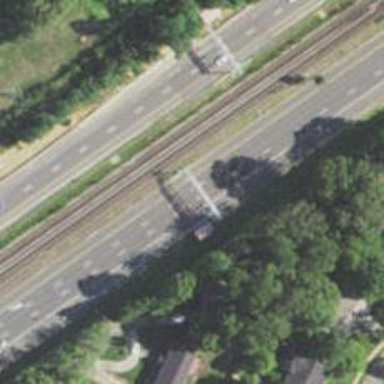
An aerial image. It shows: Toll gantry on the road.